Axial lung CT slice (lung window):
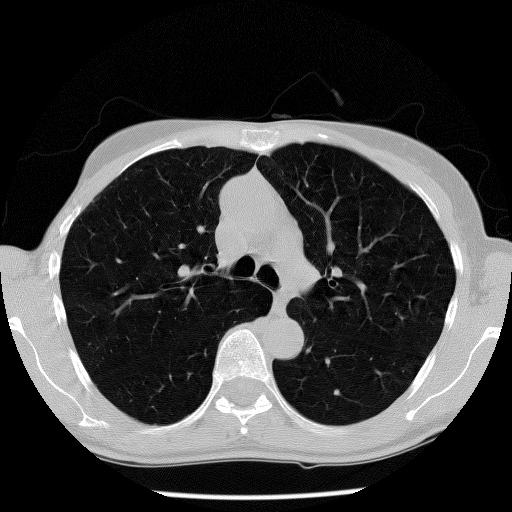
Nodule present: no